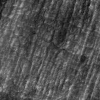
Atmospheric dust classification: not_dusty